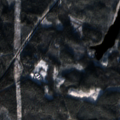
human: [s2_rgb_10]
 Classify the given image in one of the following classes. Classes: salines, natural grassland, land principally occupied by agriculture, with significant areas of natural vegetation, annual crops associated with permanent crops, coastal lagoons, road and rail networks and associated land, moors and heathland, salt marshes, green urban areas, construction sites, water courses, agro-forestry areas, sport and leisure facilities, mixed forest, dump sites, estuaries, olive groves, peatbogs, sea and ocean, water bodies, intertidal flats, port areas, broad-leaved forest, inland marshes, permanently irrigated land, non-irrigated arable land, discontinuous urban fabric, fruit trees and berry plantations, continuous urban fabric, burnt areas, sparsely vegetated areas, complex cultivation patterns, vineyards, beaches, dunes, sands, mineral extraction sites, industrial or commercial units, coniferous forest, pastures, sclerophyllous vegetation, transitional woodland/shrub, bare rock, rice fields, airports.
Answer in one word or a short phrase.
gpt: coniferous forest, mixed forest, transitional woodland/shrub